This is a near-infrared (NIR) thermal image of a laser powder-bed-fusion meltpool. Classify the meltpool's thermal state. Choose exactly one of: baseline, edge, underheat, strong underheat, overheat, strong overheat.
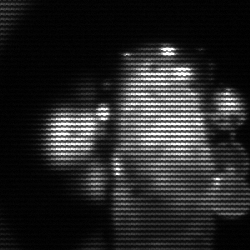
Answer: strong underheat